Question: How can I check if the user has the current version of my app and also pop up a message to request them to update their app version?
Something like what you would see below.

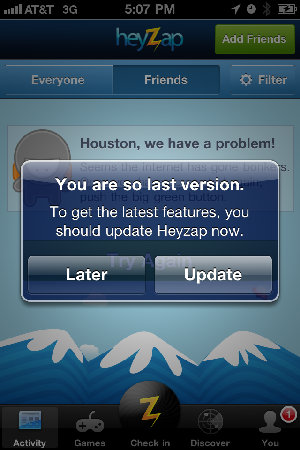
Answer: You need to have a WebService on your server (or something similar) that your app requests at startup, to know which is the latest version available. (If you don't have a WS yet and really don't want to implement one for that, you may also simply use an XML or text file that contains the version too)
Then compare this version retrieved from your server with the current version of the application, using '[[NSBundle mainBundle] objectForInfoDictionaryKey:@"CFBundleVersion"]'.
If they are different, you can display the alertview and redirect to 'itms-apps://phobos.apple.com/WebObjects/MZStore.woa/wa/viewSoftwareUpdate?id=[APPID]&mt=8' (replacing 'APPID' with your ), which is the link that will make your iPhone open the AppStore application directly on your application's update page